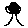
Label: tree